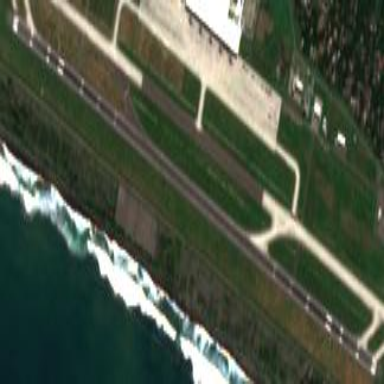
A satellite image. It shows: Runway surface made of asphalt at airport.